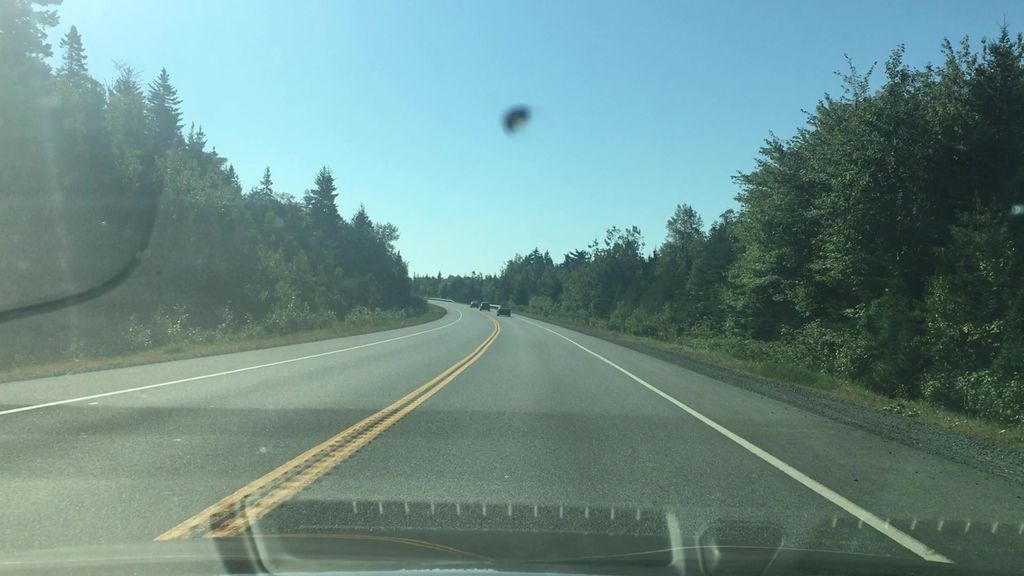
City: halifax